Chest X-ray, PA view. Patient: 45 years old, sex F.
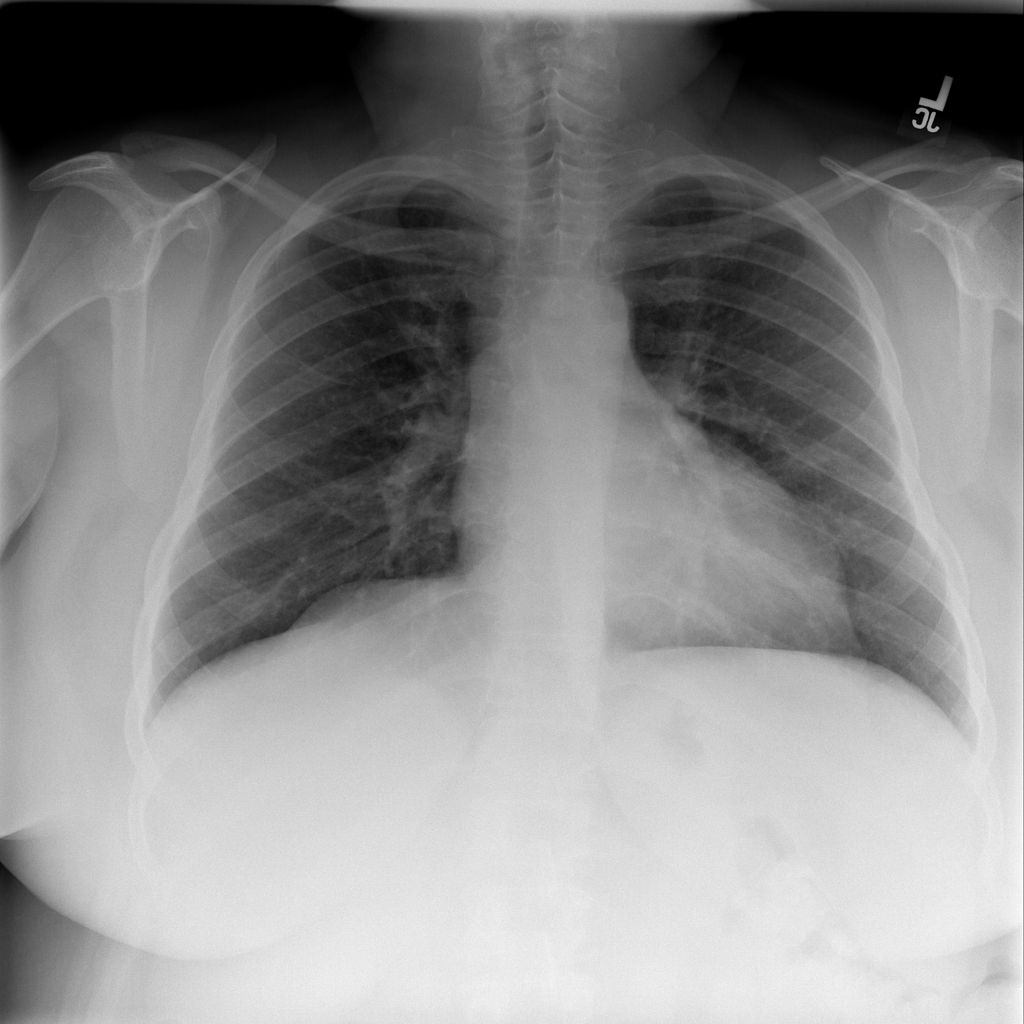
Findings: No Finding